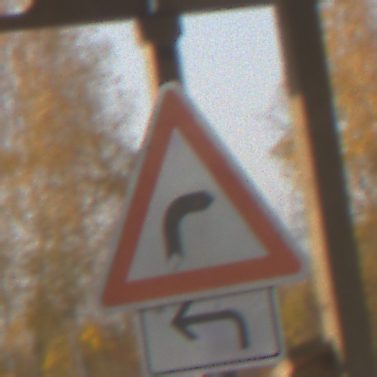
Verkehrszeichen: KurveRechts
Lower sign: RichtungsangabeDurchPfeile2
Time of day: SunriseSunset
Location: Roofed (Suburban)
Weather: Clear
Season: NotSpecified
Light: Natural